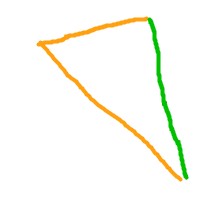
Shape: triangle